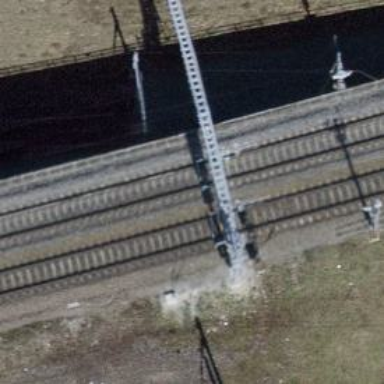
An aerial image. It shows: Single-track railway bridge with contact lines for electrification.